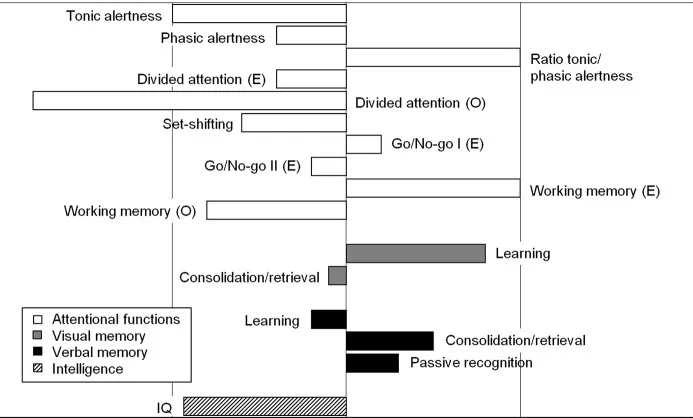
Neuropsychological findings showed significant impairments in divided attention for visual and auditory stimuli combined. The recorded intelligence level was in the lower normal range (IQ = 86), which appeared discrepant with the patient's educational background (this may also be attributed to fluctuations in attention). A detailed description of all test results can be found in Table 2 in the bottom column on neuropsychological test results.
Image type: chart (chart)